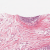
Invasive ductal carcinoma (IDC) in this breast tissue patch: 0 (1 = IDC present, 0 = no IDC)